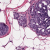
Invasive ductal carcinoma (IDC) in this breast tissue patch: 0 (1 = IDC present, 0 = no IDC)